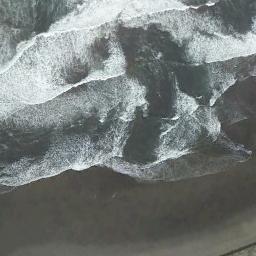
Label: beach